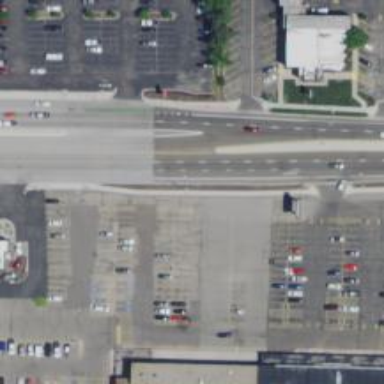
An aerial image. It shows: Asphalt road with primary link designation.